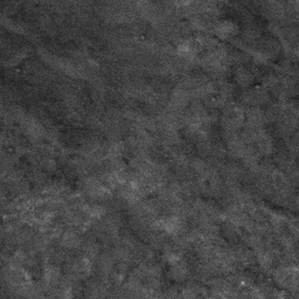
Label: frost